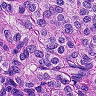
Metastatic tissue present: yes